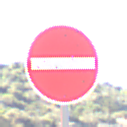
Verkehrszeichen: VerbotDerEinfahrt
Umgebung: Outdoor, Nature
Tageszeit: MorningAfternoon
Wetter: Clear
Licht: Natural
Jahreszeit: NotSpecified
Kontrast: HighContrast